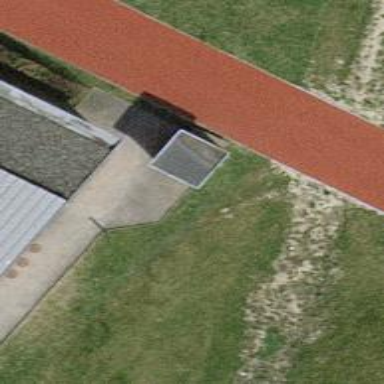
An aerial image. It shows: Concrete path.